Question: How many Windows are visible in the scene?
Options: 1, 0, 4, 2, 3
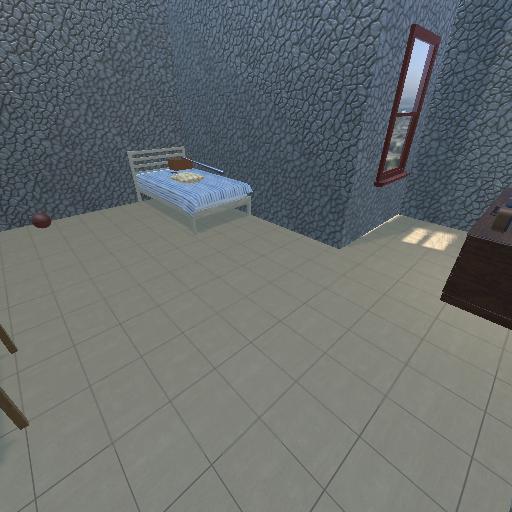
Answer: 1